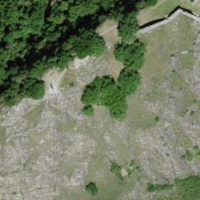
EUNIS habitat code: 40
Species observed at this site:
Asplenium ruta-muraria
Tachymarptis melba
Vanessa atalanta
Anthyllis vulneraria
Opuntia humifusa
Lamium amplexicaule
Euphorbia cyparissias